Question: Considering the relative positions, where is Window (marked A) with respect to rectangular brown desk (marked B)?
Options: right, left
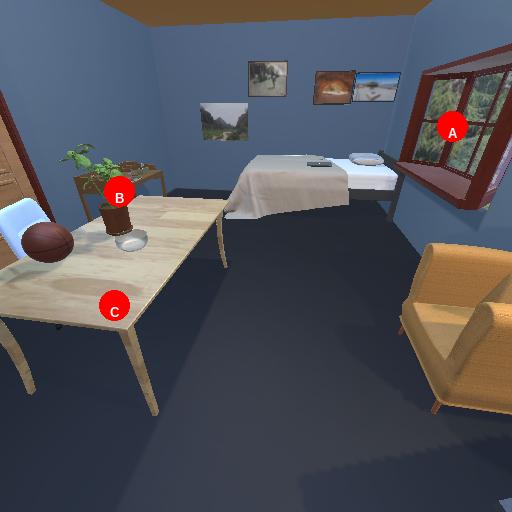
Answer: right